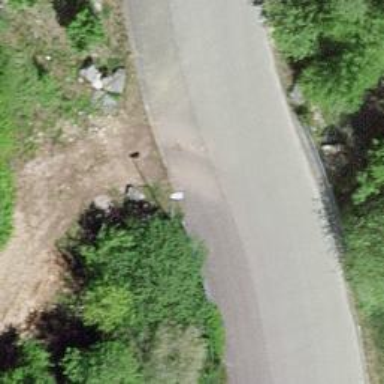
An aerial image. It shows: Unclassified road with asphalt surface is on bridge.